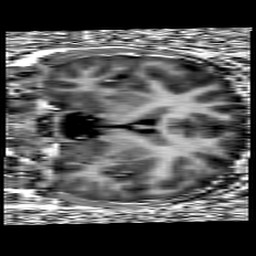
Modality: UNIT1
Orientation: coronal
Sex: female
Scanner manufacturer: siemens
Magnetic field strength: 3 T
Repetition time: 5 s
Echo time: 0.00355 s